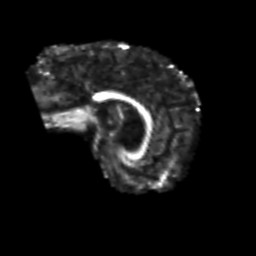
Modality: FA
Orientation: sagittal
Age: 76
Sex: female
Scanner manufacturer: siemens
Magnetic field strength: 3 T
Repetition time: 4.987 s
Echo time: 0.0792 s